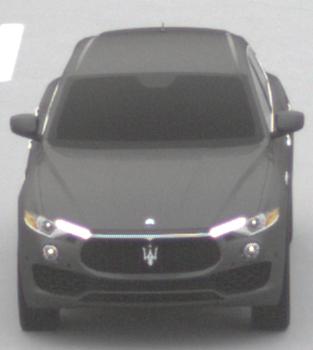
Make: Maserati
Model: Levante GT Hybrid
Detailed model: Levante
Model produced from: 2021/07
Model produced until: 2022/10
Doors: 4
Color: gray
Road condition: dry road
Daytime: morning or afternoon
Contrast: low contrast